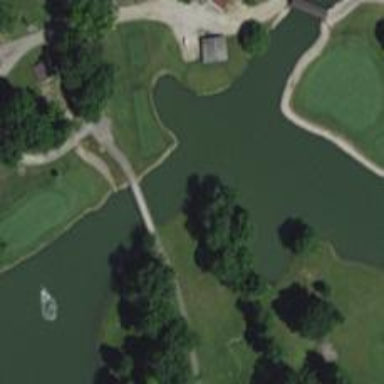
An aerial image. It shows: Path on bridge designed for golf carts.